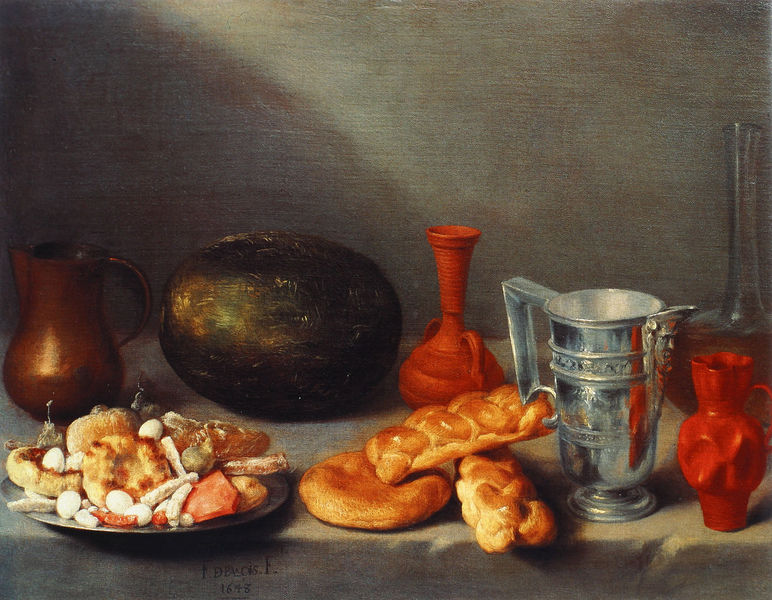
Titel: Stilleben mit Gebäck
Künstler: Francisco de Palacios
Institution: Schloß Rohrau, Graf Harrach’sche Familiensammlung
Schlagwörter: schatten, wasser, glas, grau, tisch, rot, tuch, silber, teller, tischdecke, kelch, henkel, kanne, krug, stilleben, ton, vase, düster, oil, red, essen, wein, black, gray, green, grey, painting, table, yellow, zopf, brot, metall, vasen, brown, griff, melone, gefäß, gefässe, mahl, karaffe, gebäck, krüge, silver, food, life, orange, metal, abendmahl, silberkrug, kannen, glass, still life, fladen, feast, eier, crystal, baguette, cup, cups, dish, bronze, plate, tan, still, jug, pitcher, bowler, bowl, stein, gefäse, meal, copper, dinner, bread, braid, mushrooms, stillleben, mushroom, jar, pumkin, melon, pumpkin, rolls, pitchers, meat, pewter, pie, still live, sheen, pastry, 1643, karafe